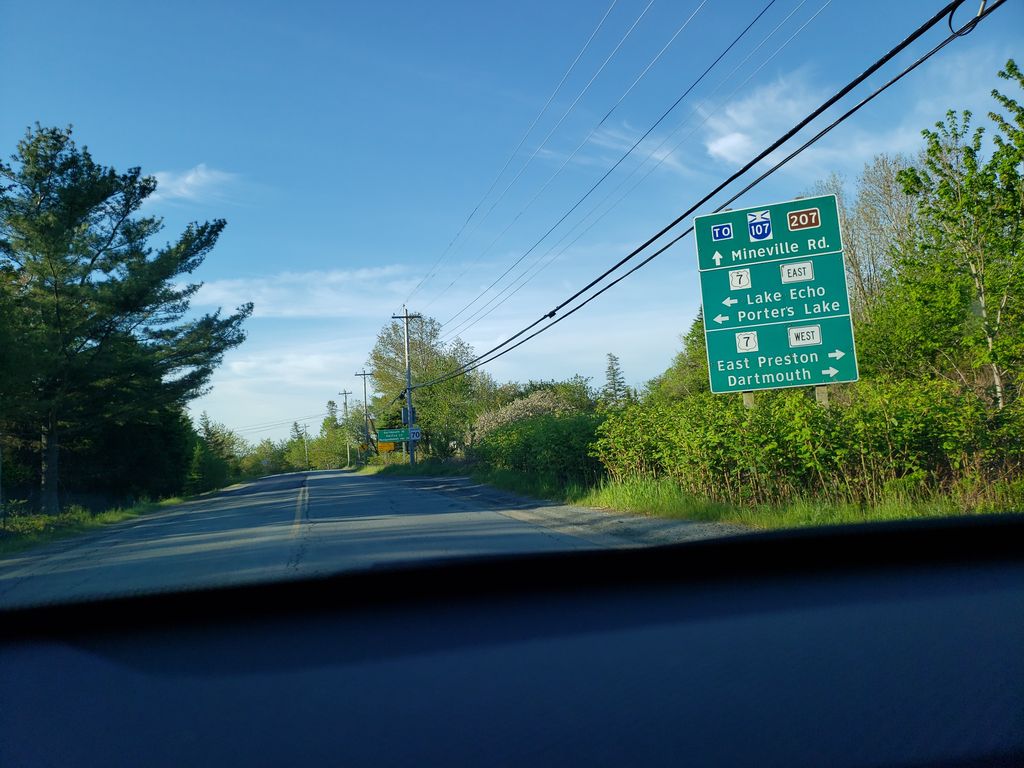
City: halifax